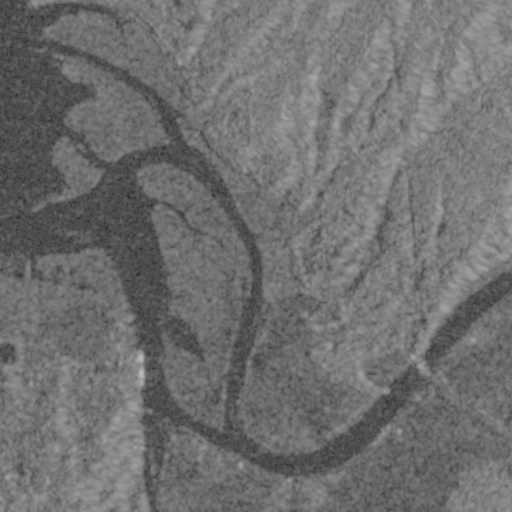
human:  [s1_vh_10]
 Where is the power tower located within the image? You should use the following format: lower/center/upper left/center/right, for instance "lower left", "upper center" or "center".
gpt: The power tower is located in the right of the image.
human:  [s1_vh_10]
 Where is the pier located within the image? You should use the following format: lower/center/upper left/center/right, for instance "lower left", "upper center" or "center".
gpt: The pier is located in the lower left of the image.
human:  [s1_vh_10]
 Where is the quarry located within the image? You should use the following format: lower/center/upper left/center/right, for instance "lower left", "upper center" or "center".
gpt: There is no quarry in the image.

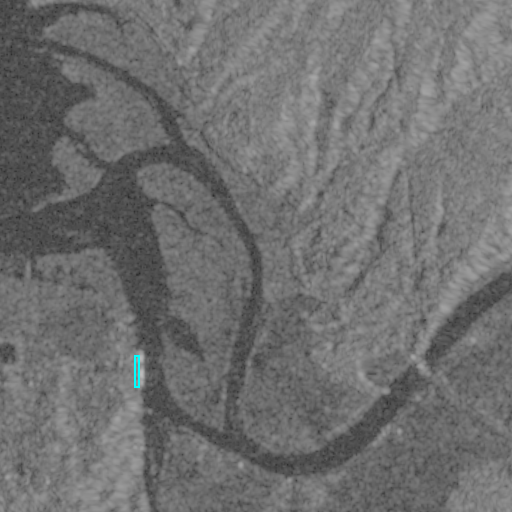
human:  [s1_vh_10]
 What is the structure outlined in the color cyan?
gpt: The structure outlined in cyan is a pier.
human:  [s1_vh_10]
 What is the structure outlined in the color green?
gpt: There is no green outline.